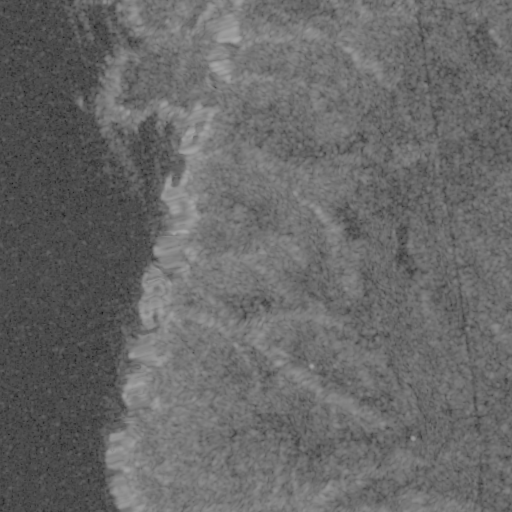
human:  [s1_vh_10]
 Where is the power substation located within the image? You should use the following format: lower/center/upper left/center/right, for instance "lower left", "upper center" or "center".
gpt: The power substation is located in the lower right of the image.
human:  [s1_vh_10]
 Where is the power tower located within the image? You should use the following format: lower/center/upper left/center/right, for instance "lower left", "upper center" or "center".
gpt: The power tower is located in the right of the image.
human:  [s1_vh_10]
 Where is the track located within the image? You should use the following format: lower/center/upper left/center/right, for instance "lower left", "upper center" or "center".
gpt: There is no track in the image.

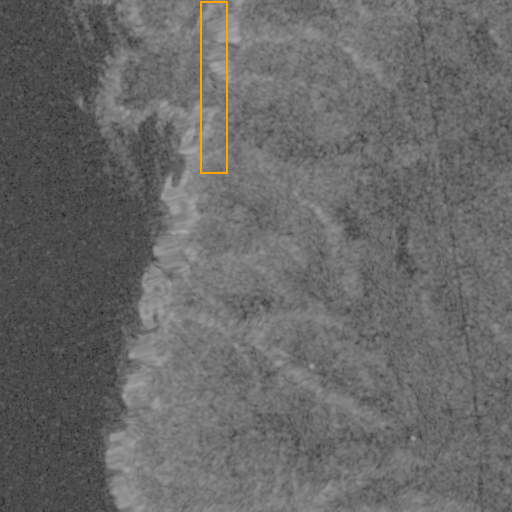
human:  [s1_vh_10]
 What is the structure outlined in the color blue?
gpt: There is no blue outline.
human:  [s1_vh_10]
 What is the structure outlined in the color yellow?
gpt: There is no structure outlined in yellow.